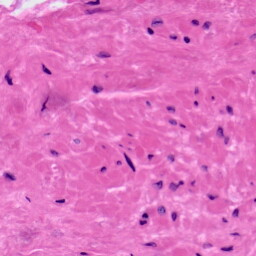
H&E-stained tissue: Prostate